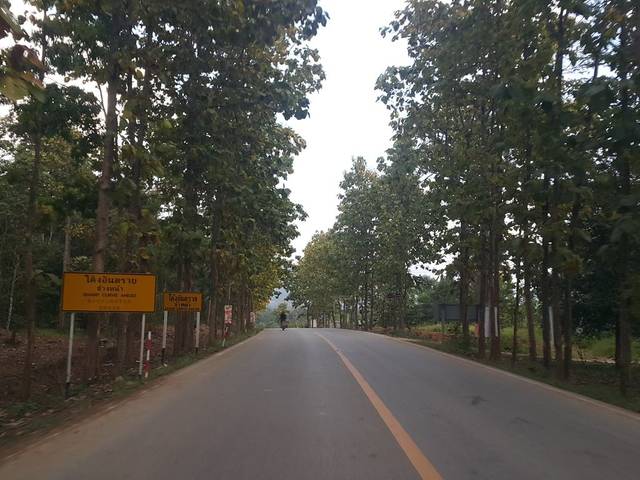
Region: Thailand
Coordinates: 19.37, 98.432